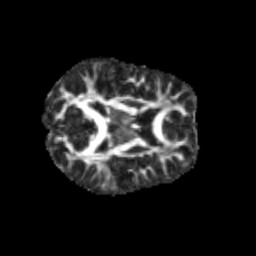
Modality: FA
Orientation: axial
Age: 11
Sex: female
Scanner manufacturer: siemens
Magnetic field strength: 3 T
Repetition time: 3.8 s
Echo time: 0.07 s